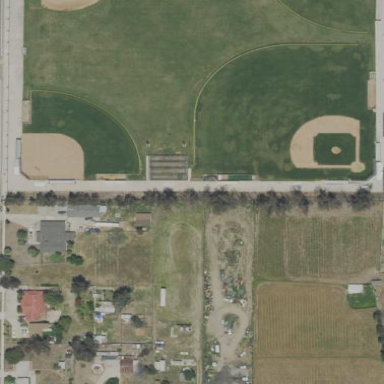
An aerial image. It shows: Baseball or softball pitch for leisure land sports.